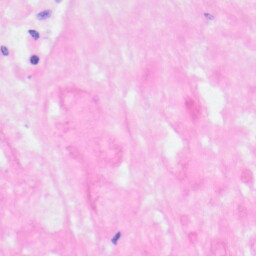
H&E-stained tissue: Kidney